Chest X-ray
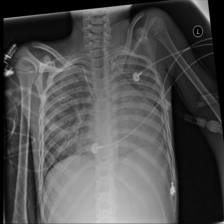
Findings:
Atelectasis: negative
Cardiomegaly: negative
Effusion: negative
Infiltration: positive
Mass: negative
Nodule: positive
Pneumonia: negative
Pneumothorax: negative
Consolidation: negative
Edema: negative
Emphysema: negative
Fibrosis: negative
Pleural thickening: negative
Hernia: negative